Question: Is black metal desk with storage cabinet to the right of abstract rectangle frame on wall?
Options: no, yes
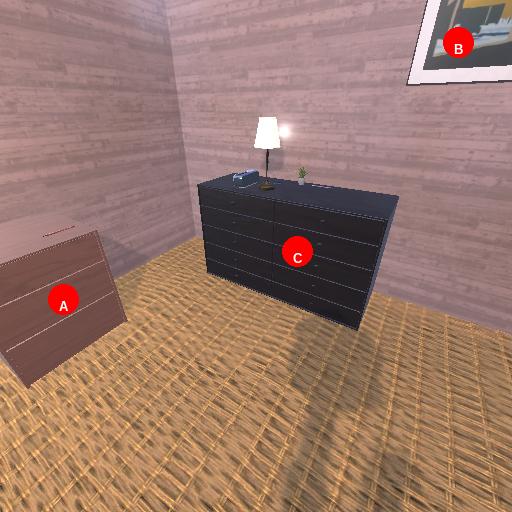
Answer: no